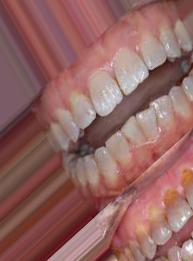
Condition: Tooth Discoloration